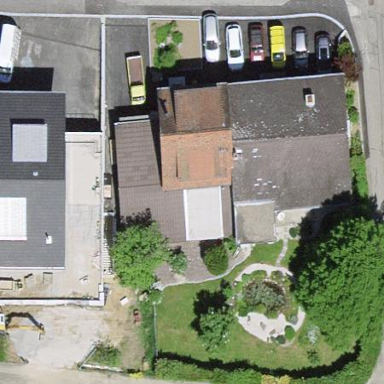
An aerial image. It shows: Building.